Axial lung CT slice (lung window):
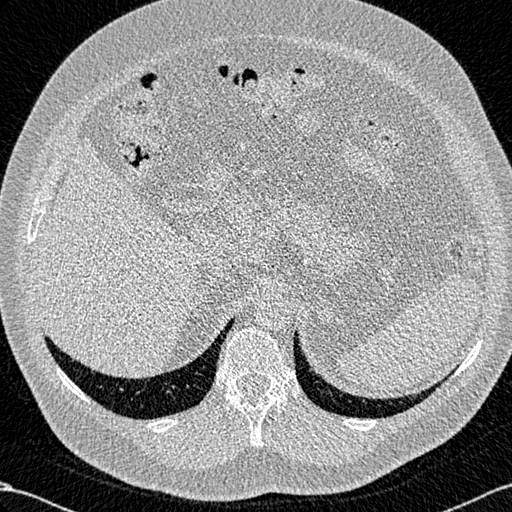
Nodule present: no